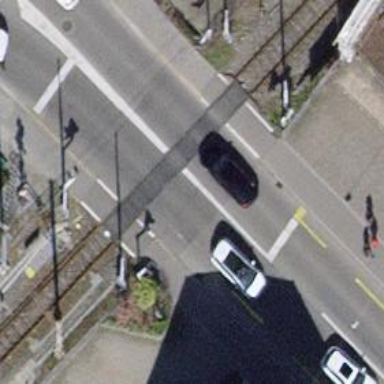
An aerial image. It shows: Secondary road with asphalt surface. It has cycle lane on both sides.